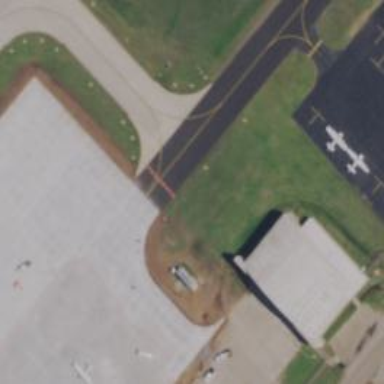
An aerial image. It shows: Asphalt taxiway at the airport.